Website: crate-barrel
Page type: customer-info-address
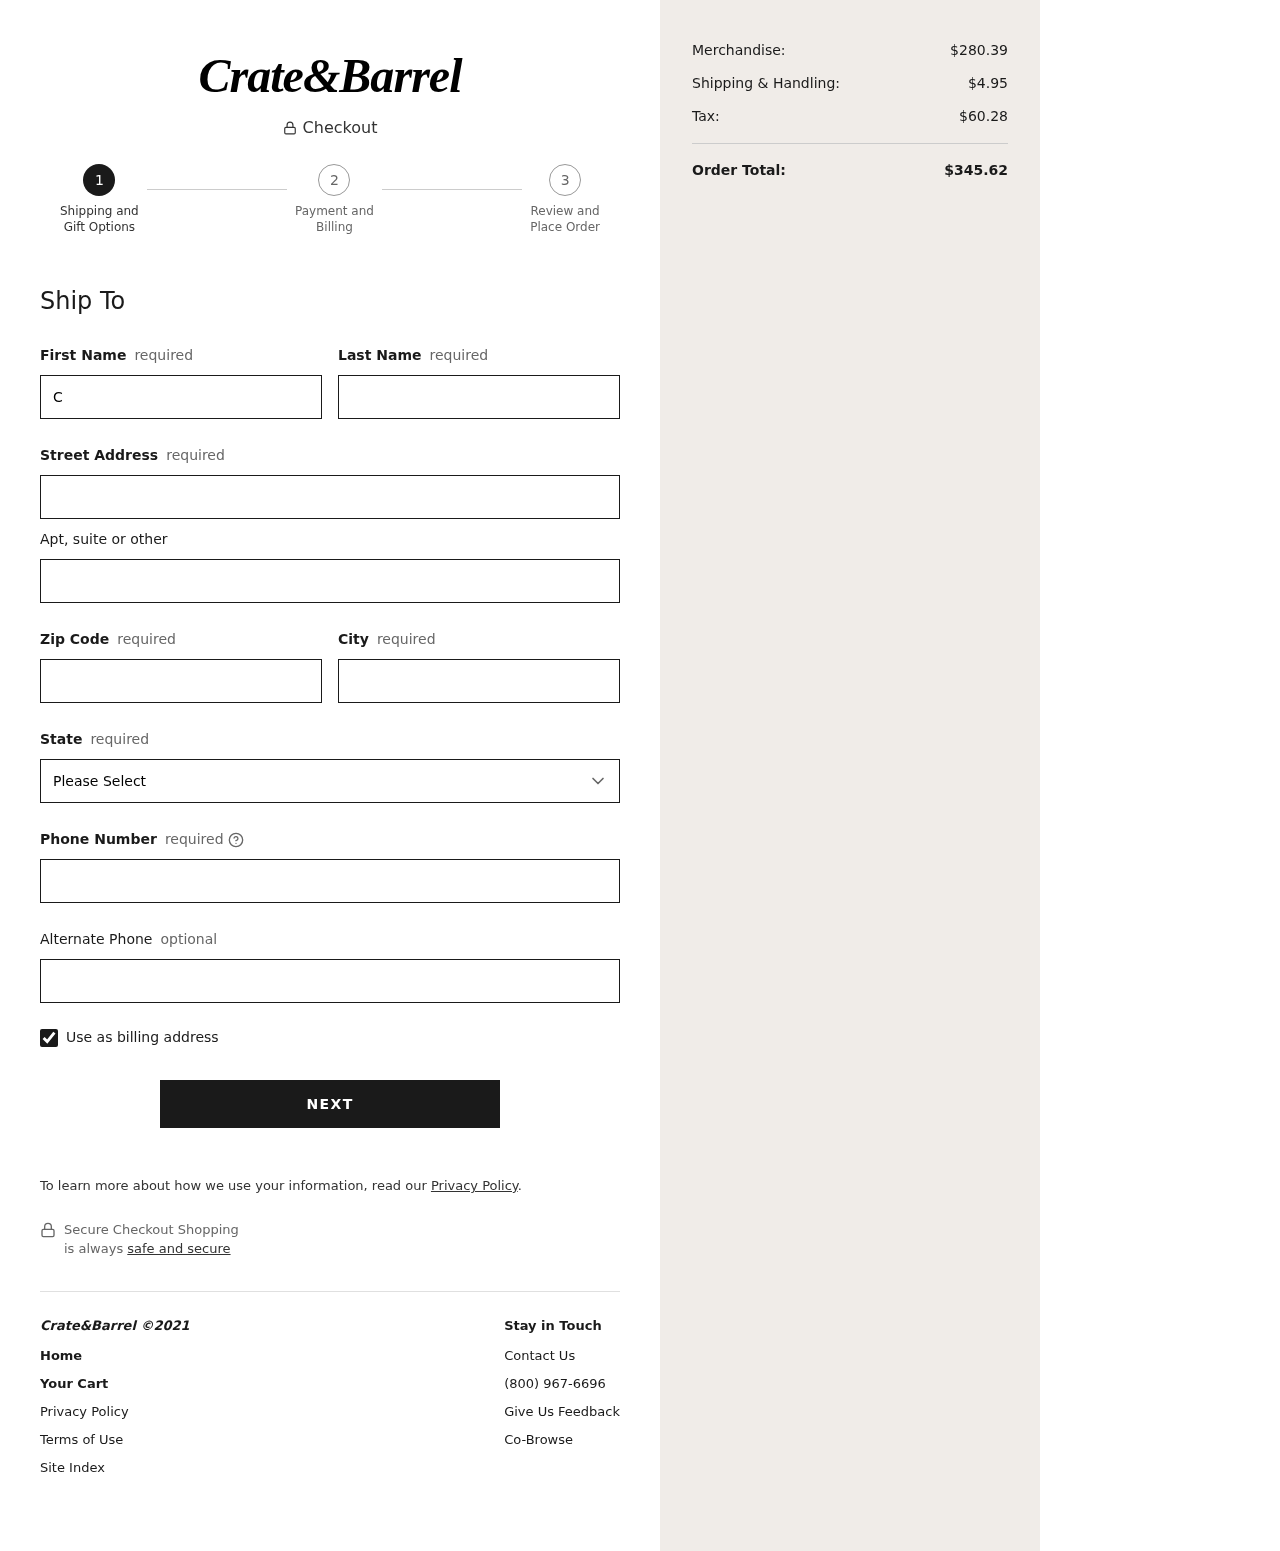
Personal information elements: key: PII_STATE
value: Illinois
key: PII_FIRSTNAME
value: Cole
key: PII_LASTNAME
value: Jones
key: PII_STREET
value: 70189 Kevin Dale Suite 343
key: PII_STREET2
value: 41008 Sabrina Underpass Apt. 343
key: PII_POSTCODE
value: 54391
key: PII_CITY
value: West William
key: PII_PHONE
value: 5189030208
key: PII_PHONE_ALT
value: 2668047002
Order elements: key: ORDER_SUBTOTAL
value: $280.39
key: ORDER_SHIPPING_COST
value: $4.95
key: ORDER_TAX
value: $60.28
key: ORDER_TOTAL
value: $345.62